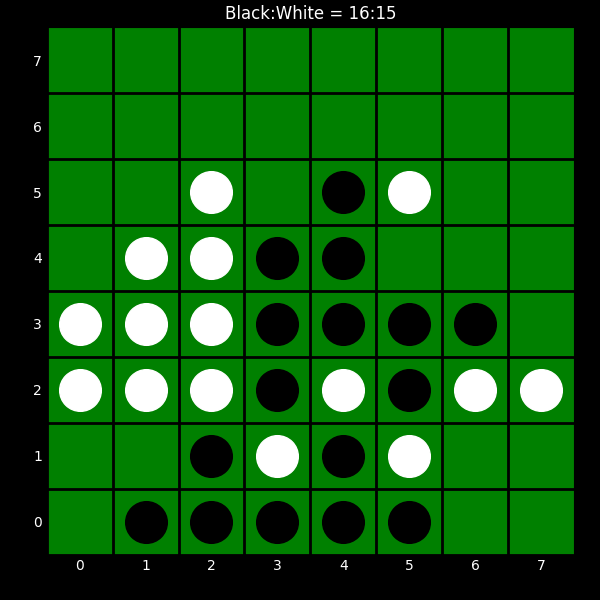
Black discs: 16
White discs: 15